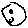
Label: moon